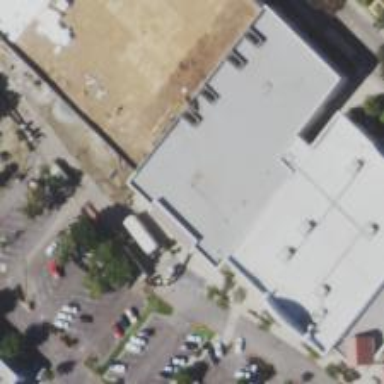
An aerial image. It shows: Building.